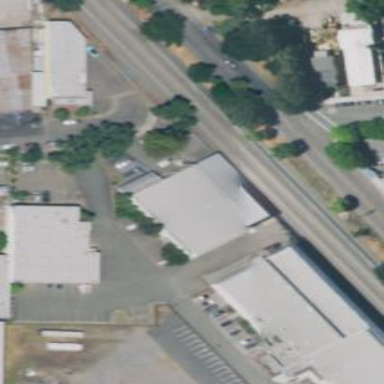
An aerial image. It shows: Commercial building.